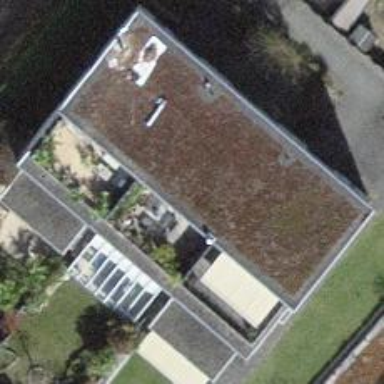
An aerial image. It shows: Flat-roofed building with multiple parts.